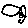
Label: fish